Interaction volume radius: 10 \u00c5
Interaction volume height: 25 \u00c5
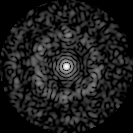
Disorder parameter: 0.8156